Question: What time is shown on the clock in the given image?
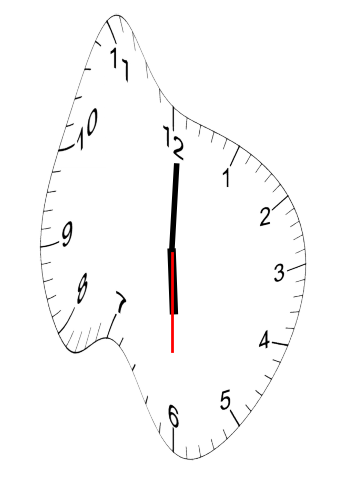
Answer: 06:00:30